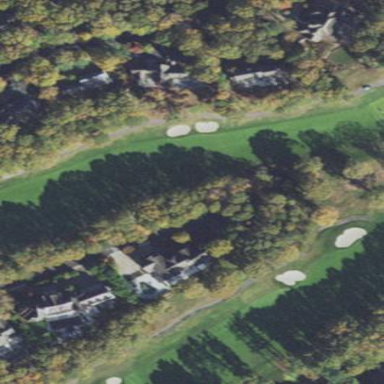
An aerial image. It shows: Golf fairway surrounded by grass.